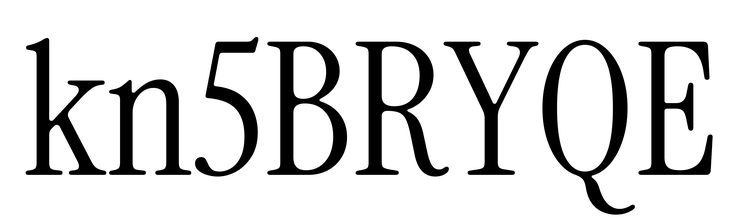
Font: InstrumentSerif-Regular